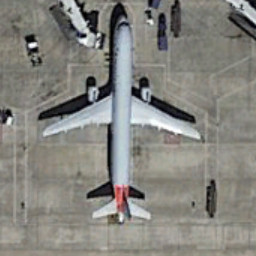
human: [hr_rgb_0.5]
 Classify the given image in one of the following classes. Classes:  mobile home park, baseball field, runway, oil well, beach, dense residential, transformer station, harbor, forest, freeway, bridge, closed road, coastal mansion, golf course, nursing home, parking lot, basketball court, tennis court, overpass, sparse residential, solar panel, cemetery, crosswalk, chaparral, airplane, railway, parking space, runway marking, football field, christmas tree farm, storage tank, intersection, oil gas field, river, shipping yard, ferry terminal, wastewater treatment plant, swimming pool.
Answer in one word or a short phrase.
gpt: airplane